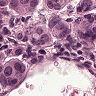
Metastatic tissue present: yes